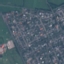
Land use / land cover class: Residential